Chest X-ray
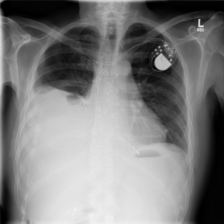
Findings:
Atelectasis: negative
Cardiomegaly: negative
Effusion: positive
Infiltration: negative
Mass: negative
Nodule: negative
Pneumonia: negative
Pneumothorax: negative
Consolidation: positive
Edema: negative
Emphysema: negative
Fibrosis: negative
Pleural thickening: negative
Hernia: negative